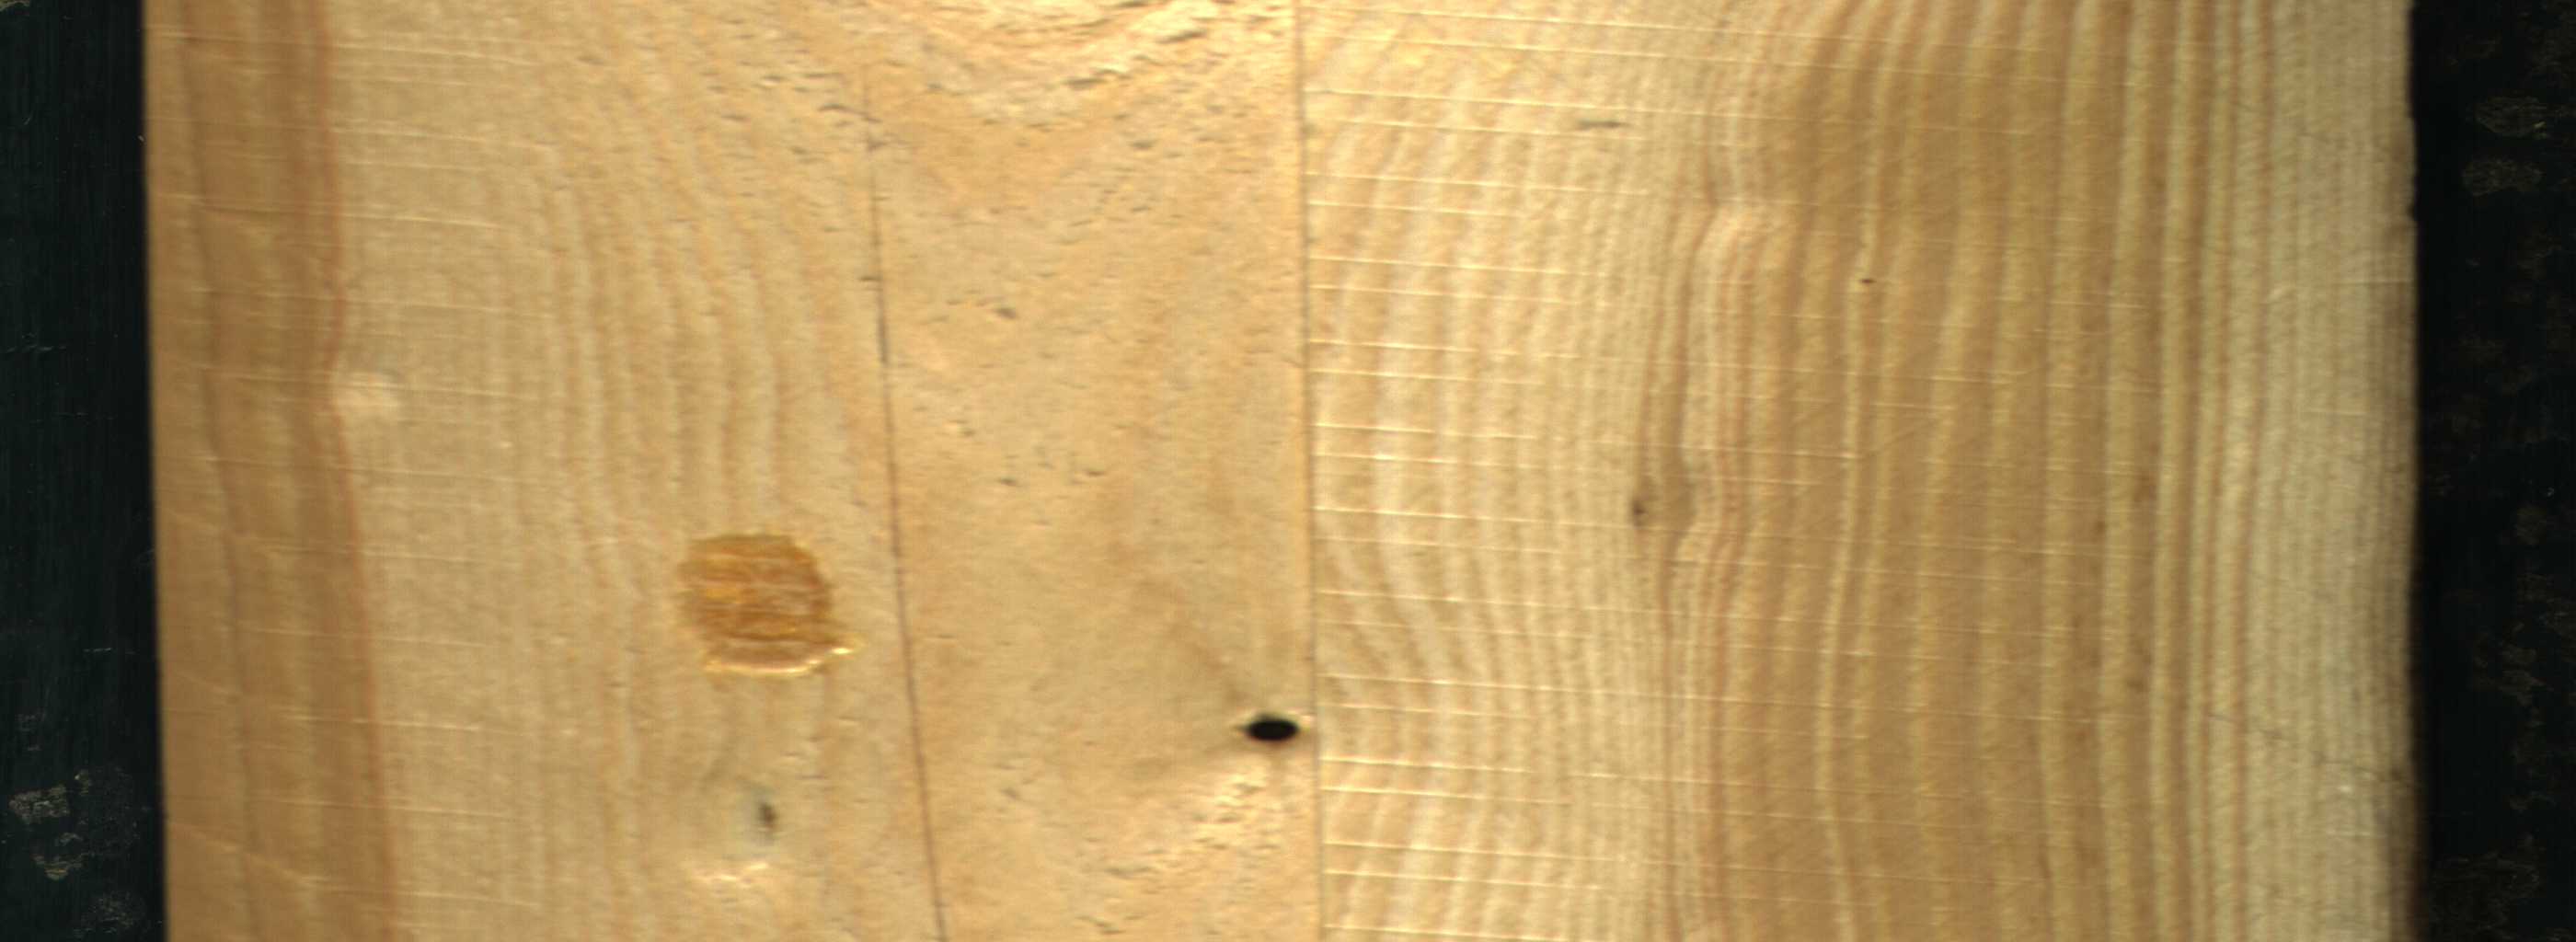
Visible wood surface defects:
resin
Dead_Knot
Live_Knot